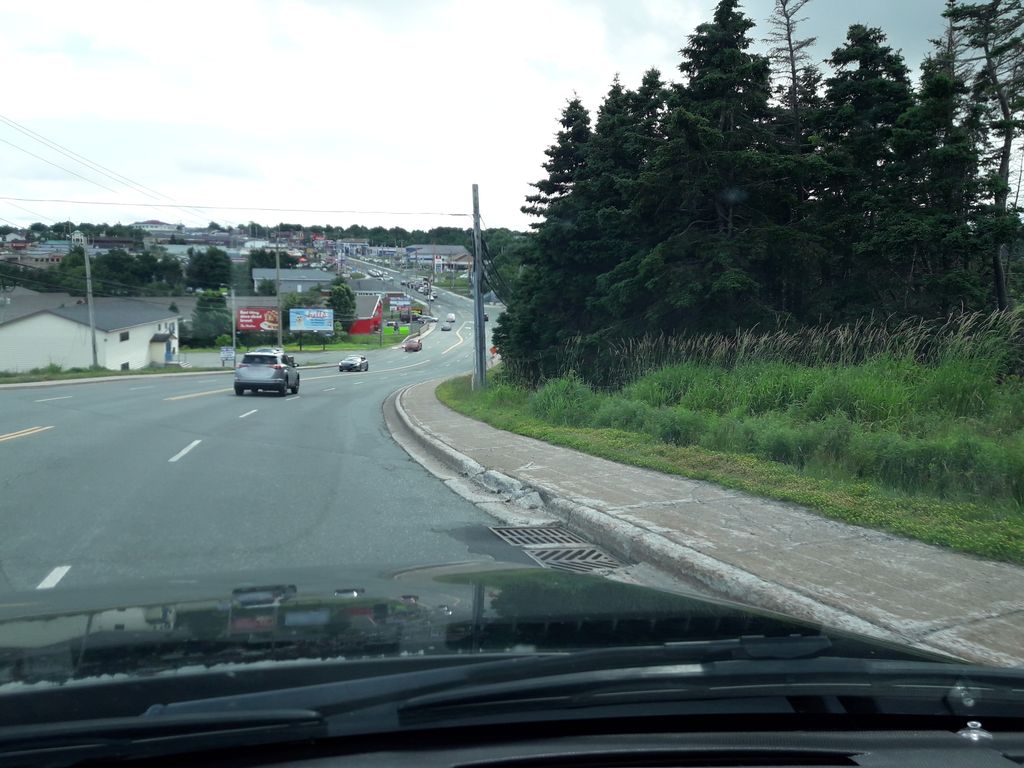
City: st_johns